Field crop: tomato
Growth stage: 2
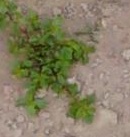
Species: portulaca